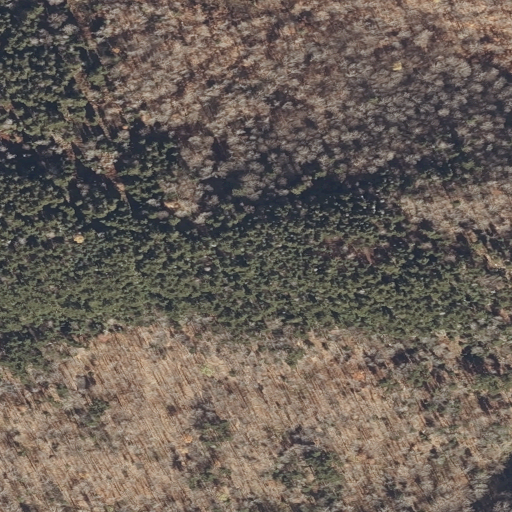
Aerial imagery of mountain in Maine named Sable Hill containing deciduous forest, mixed forest, and evergreen forest